【题型】填空题　【知识点】平面几何　【难度】easy
如图，在 $Rt\triangle ABC$ 中，$\angle C = 90^\circ$，$AC = 4$，$AB = 5$，如果以点 $B$ 为圆心的 $\odot B$ 与以边 $AC$ 为直径的 $\odot O$ 外切，那么 $\odot B$ 的半径长是\underline{\qquad\quad}.

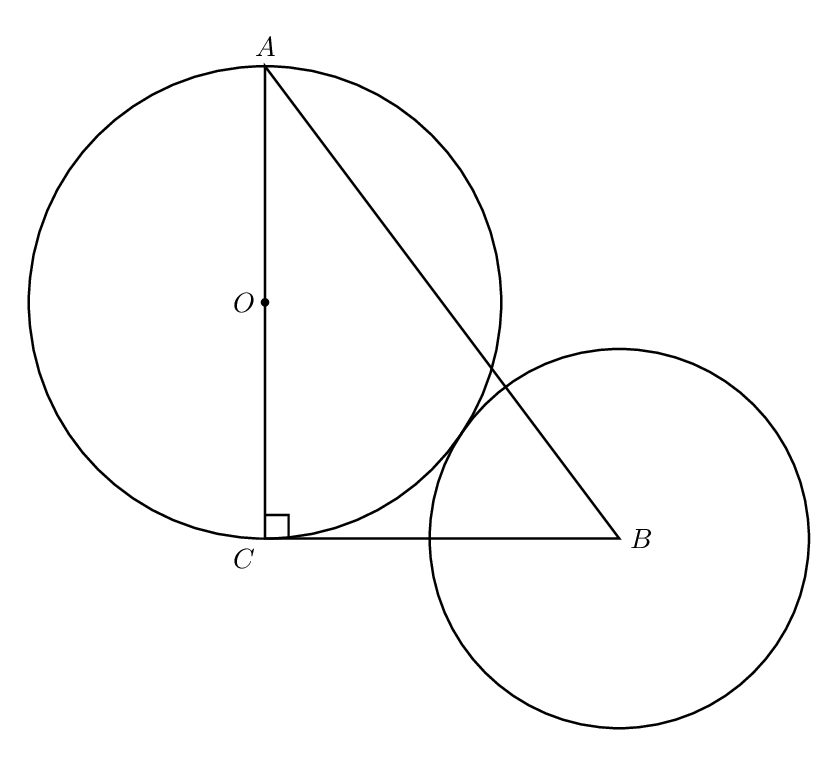
【解答】
【答案】$\sqrt{13} - 2$

【详解】解：如图，连接 $OB$，

$\because \odot B$ 与 $\odot O$ 外切，

$\therefore OB$ 经过切点 $P$，

在 $Rt\triangle ABC$ 中，$\angle C = 90^\circ$，$AC = 4$，$AB = 5$，

$\therefore BC = \sqrt{AB^2 - AC^2} = 3$，

$\because AC$ 为 $\odot O$ 的直径，

$\therefore OC = \frac{1}{2} AC = 2$，

$\therefore OB = \sqrt{OC^2 + BC^2} = \sqrt{2^2 + 3^2} = \sqrt{13}$，

$\because OB = OP + BP = OC + BP$，

$\therefore BP = OB - OC = \sqrt{13} - 2$，

$\therefore \odot B$ 的半径长是 $\sqrt{13} - 2$；

故答案为：$\sqrt{13} - 2$.

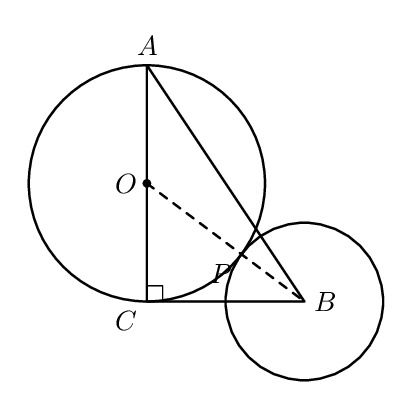